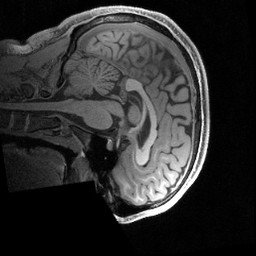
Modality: T1w
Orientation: sagittal
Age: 22
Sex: male
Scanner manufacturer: siemens
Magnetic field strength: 3 T
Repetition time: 2.4 s
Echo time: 0.00231 s